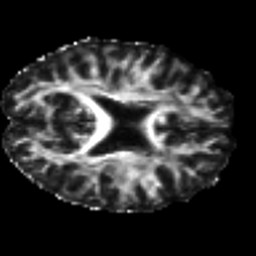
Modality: FA
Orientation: axial
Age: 37
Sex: female
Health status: ill
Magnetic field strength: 3 T
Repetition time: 9 s
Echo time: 0.093 s